Question: I'm trying to override the focus attribute for Bootstrap 3's a:focus class. This is one of only a couple classes that I'm trying to edit, so I'm not really interested in rebuilding the entire project. That being said, overriding this particular style has been problematic.
I've loaded my two stylesheets as:
'''
<link rel="stylesheet" href="css/bootstrap.css"/>
<link rel="stylesheet" href="css/app.css"/>
'''
and have overloaded Boostrap's class (in app.css) with:
'''
a:focus {
outine: 0 !important;
outline-offset: 0;
}
'''
Weirdly enough, no matter why I try, the outline object never gets loaded into my web browser. As you can see from my firebug screenshot, it's totally ignoring that line. The weirdest part is, if I type the above override directly into firebug, it works. So I'm not sure what to make of that.
screenshot of firebug's view of app.css:

I've tried replacing '0 !important' with 'none', 'none none', and 'none !important', but nothing seems to have solved it.
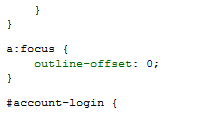
Answer: Just a simple a typo: you've used 'outine' instead of 'outline'.
'''
a:focus {
outine: 0 !important;
'''